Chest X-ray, PA view. Patient: 38 years old, sex F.
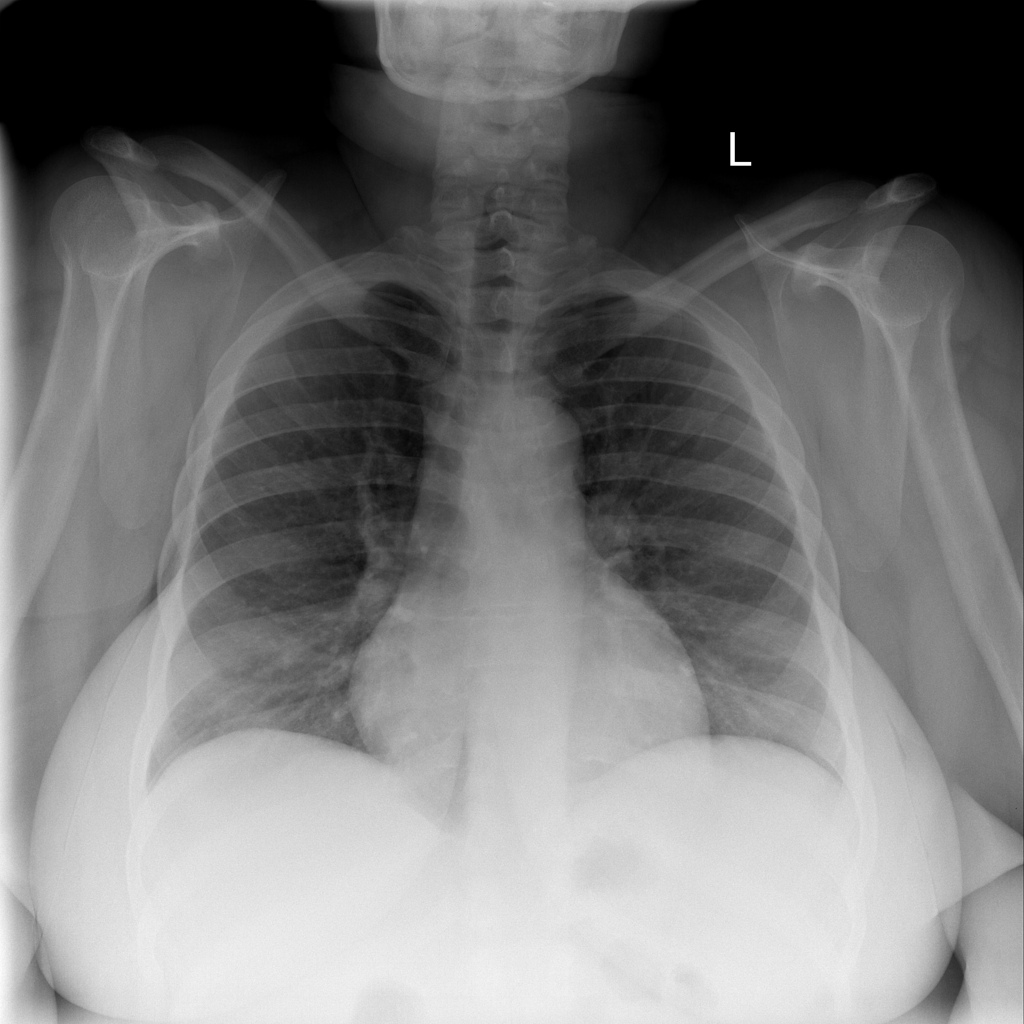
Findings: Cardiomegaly